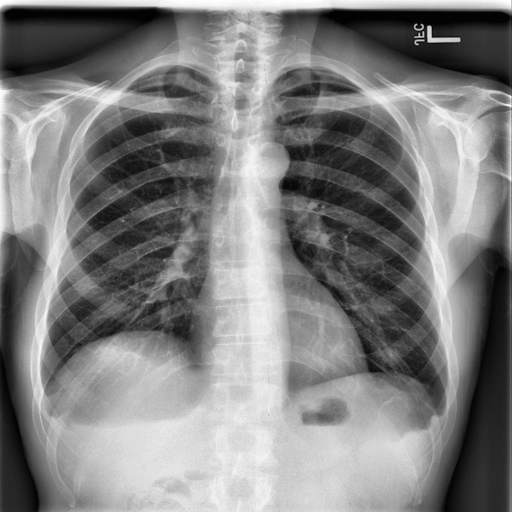
Finding: NORMAL